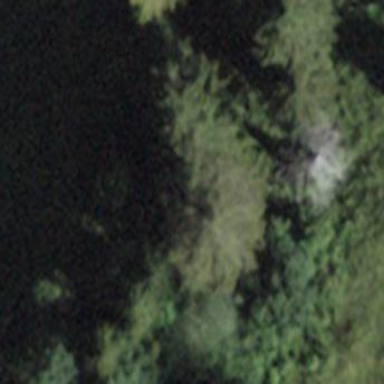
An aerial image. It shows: Forest area.